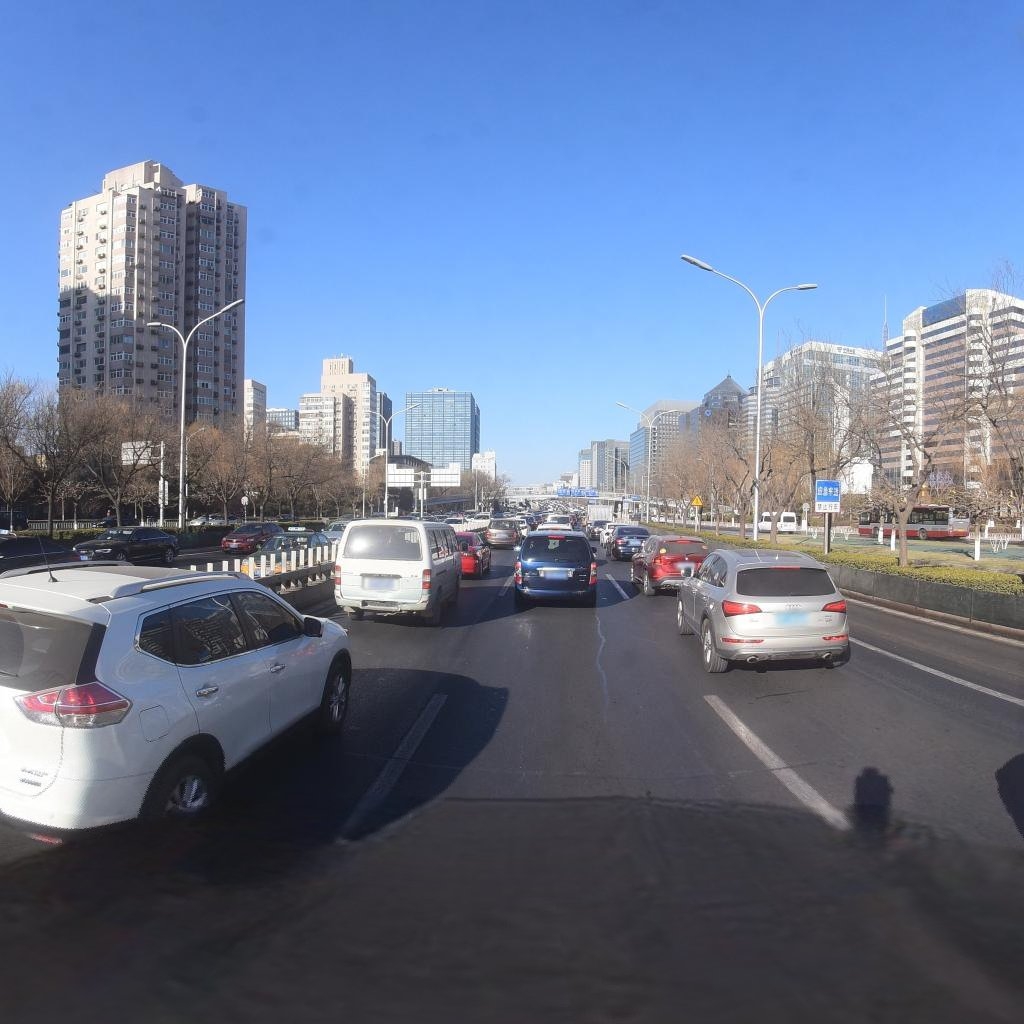
Region: Xicheng
Road damage annotations: transverse patch, transverse patch, longitudinal patch